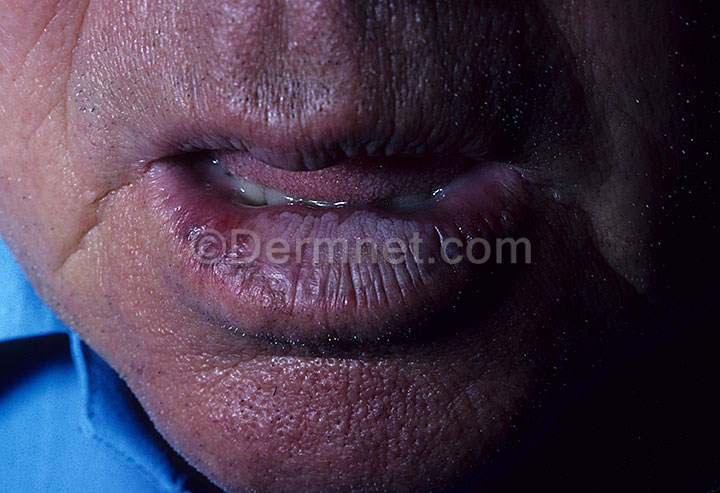
Disease: Actinic Keratosis Basal Cell Carcinoma and other Malignant Lesions